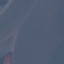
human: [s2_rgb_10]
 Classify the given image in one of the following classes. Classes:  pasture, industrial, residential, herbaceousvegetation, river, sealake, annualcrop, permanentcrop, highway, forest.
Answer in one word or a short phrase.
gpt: SeaLake